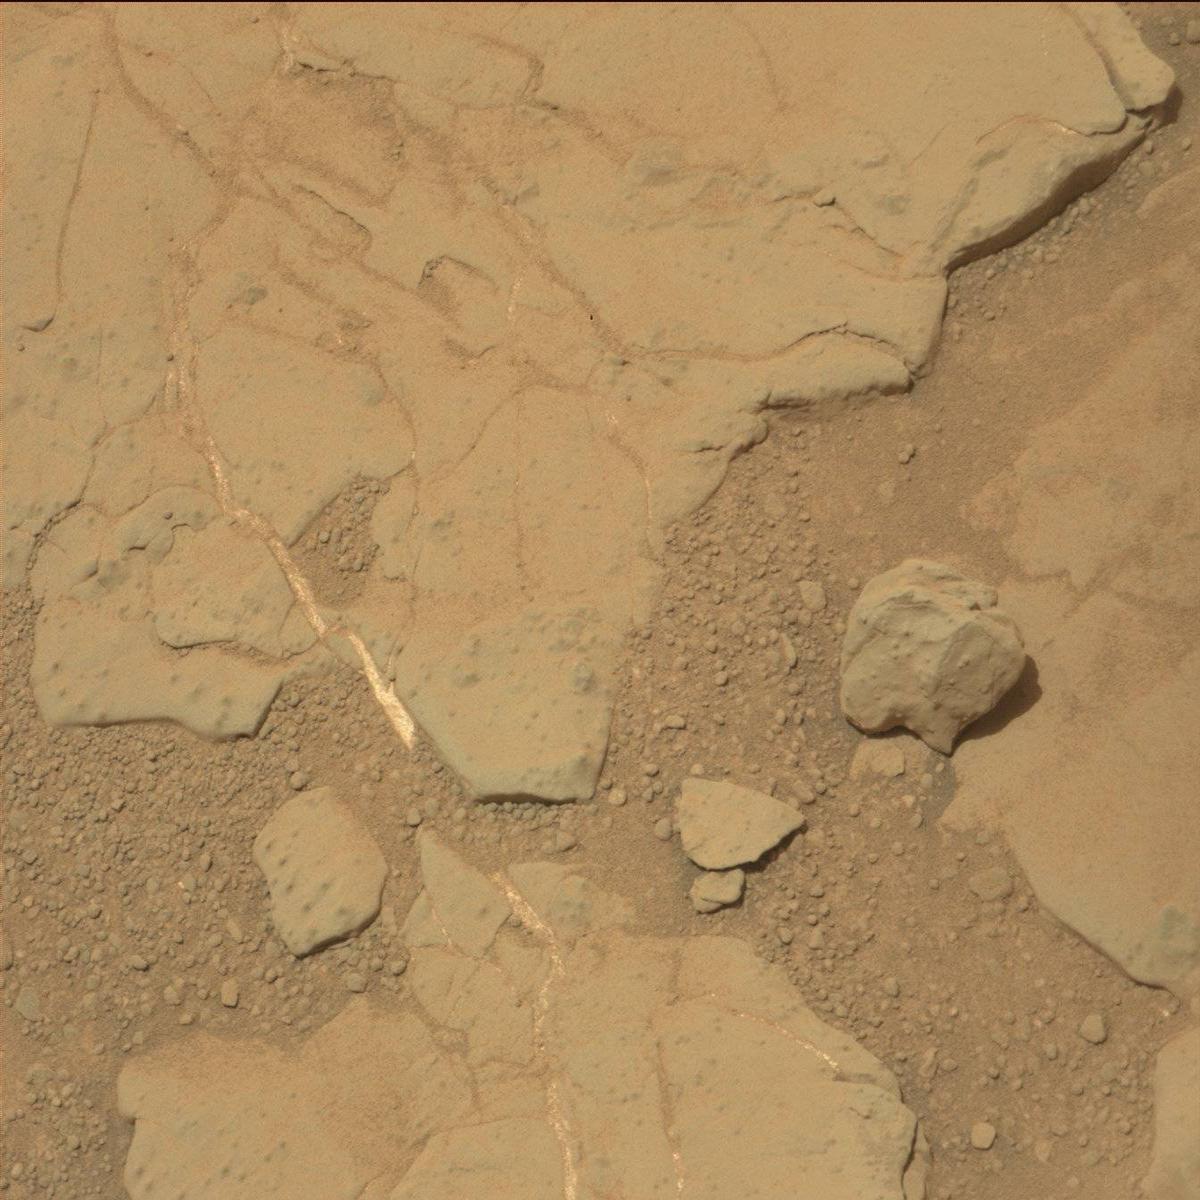
Terrain classes present: Bedrock, Rock, Sand / Soil